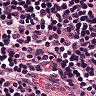
Metastatic tissue present: no